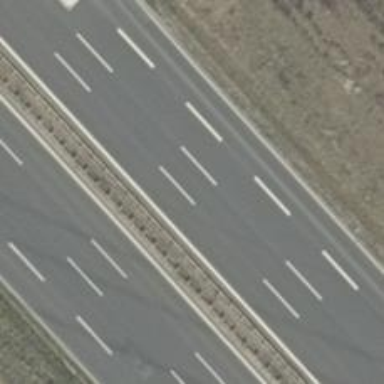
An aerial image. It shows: Motorway junction.